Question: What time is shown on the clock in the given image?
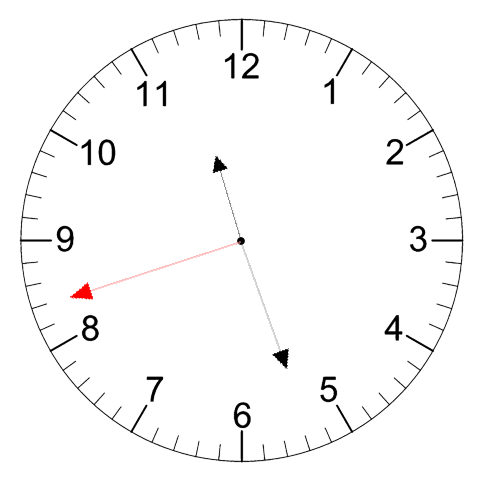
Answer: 11:26:42